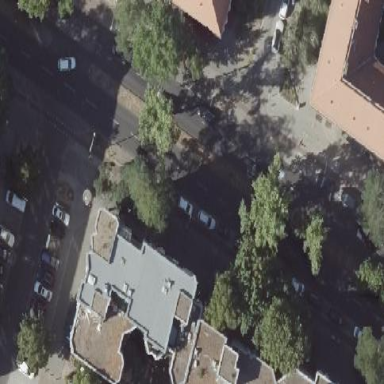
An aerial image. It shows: Street side parking area.